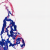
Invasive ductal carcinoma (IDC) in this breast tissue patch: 0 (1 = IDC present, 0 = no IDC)